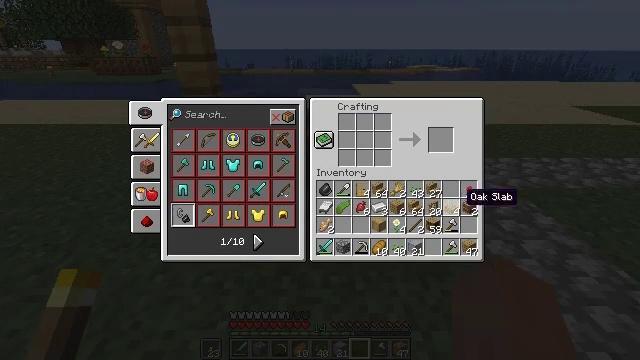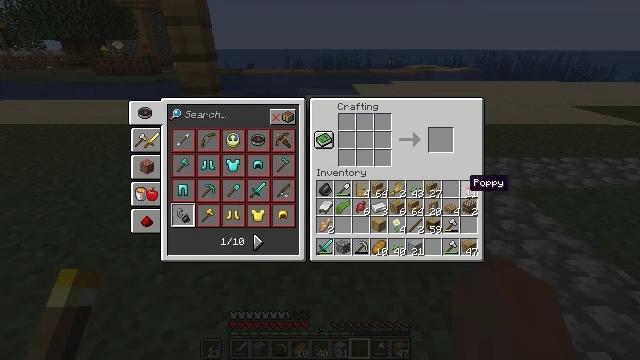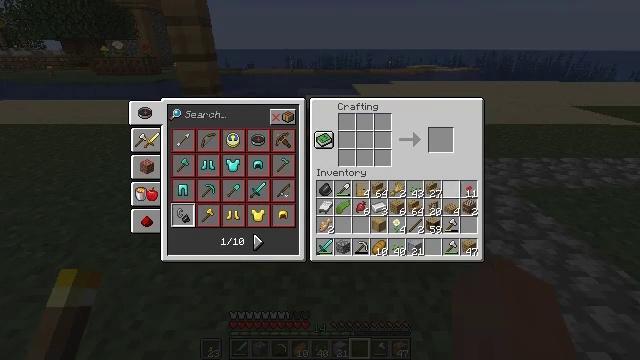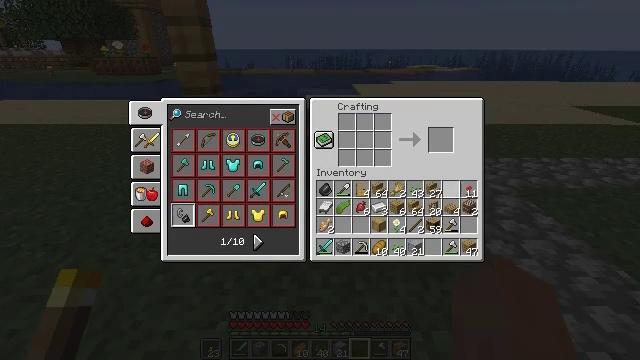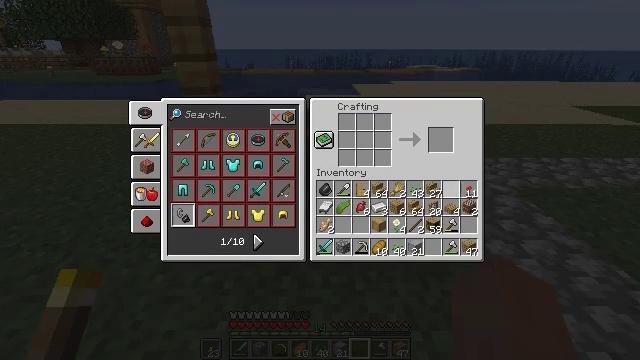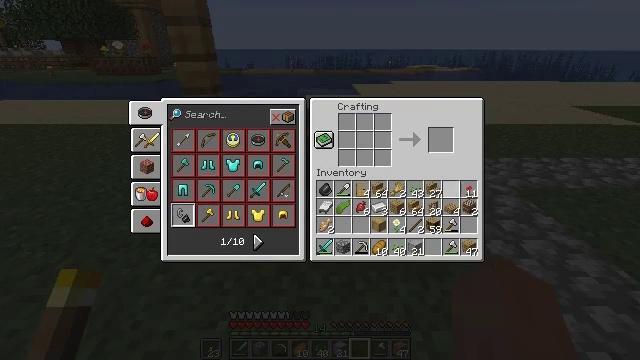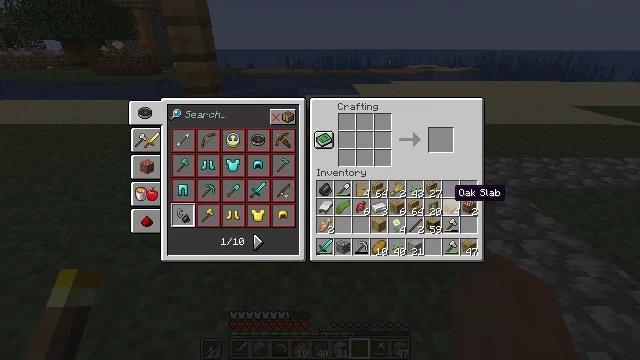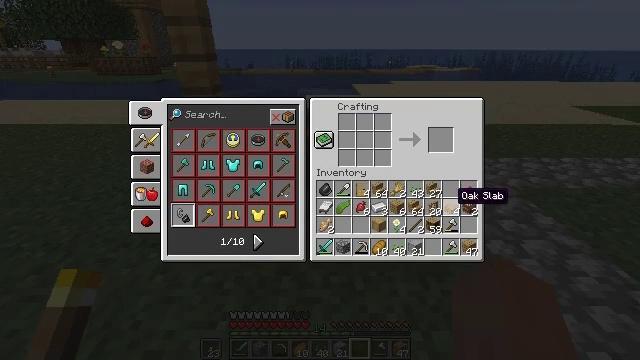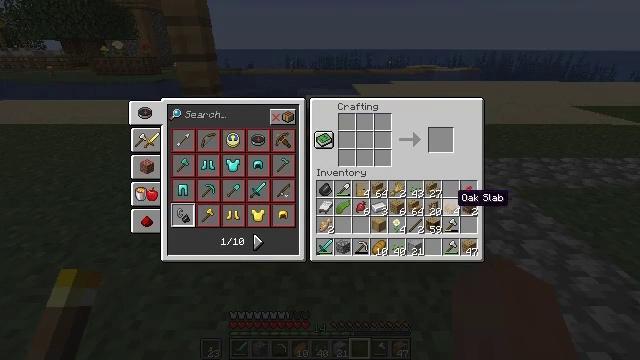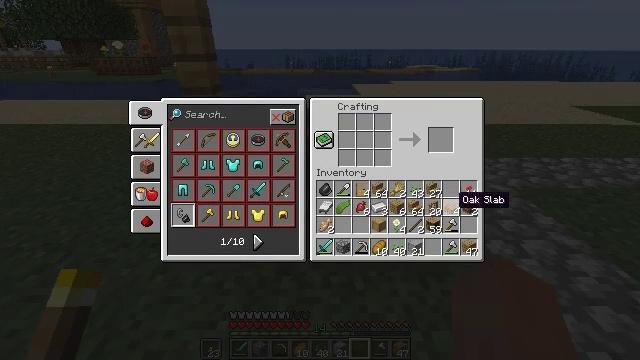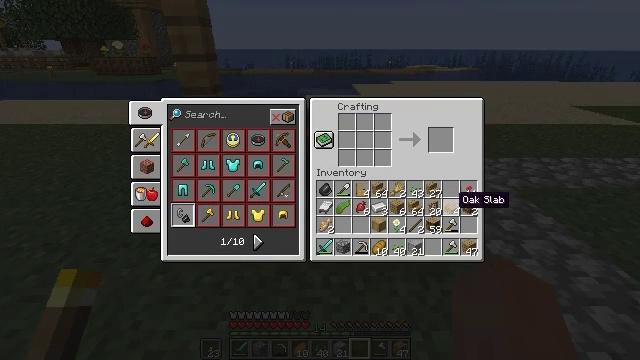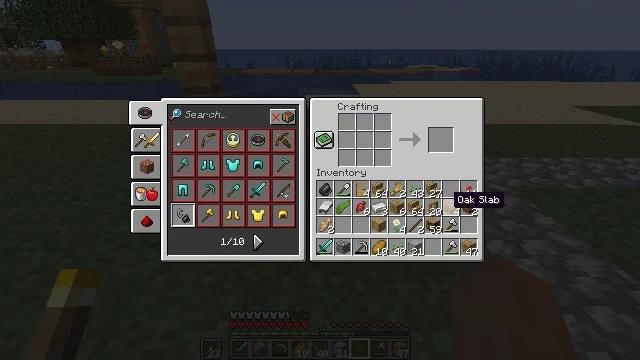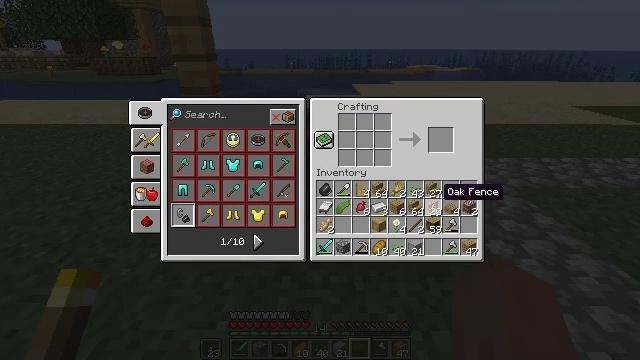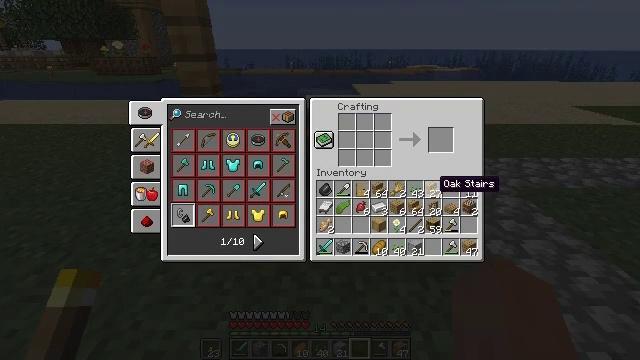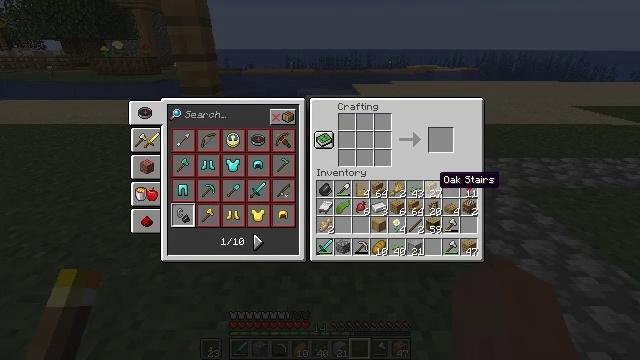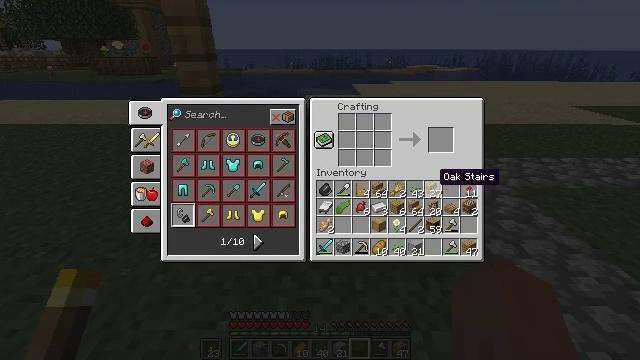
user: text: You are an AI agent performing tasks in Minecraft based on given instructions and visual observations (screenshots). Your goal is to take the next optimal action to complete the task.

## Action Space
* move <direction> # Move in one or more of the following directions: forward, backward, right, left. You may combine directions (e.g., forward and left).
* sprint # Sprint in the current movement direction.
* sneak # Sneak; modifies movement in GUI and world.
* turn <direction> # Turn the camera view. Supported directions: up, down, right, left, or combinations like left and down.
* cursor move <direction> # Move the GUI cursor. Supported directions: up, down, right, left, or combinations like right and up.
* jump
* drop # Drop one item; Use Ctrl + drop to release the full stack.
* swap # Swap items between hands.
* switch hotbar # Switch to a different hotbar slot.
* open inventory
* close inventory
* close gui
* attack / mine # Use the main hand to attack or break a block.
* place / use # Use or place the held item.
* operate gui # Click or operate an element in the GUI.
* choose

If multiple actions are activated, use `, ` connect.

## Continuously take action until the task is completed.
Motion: motion action
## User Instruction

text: Make an oak trapdoor at the crafting table.
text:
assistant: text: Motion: cursor move up
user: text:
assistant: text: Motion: cursor move up
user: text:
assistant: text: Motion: no_op
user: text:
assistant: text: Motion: no_op
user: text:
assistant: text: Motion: cursor move down
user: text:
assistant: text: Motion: no_op
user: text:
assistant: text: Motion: no_op
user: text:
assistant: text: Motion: no_op
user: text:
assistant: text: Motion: no_op
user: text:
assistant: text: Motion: no_op
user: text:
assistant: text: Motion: no_op
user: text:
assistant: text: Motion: cursor move left and up
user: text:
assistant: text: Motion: cursor move up
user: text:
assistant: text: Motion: no_op
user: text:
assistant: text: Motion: no_op
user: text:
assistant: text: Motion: no_op
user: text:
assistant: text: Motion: no_op
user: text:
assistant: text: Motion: cursor move left
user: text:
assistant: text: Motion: cursor move left
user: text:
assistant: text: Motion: no_op
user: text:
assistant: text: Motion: no_op
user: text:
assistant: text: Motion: no_op
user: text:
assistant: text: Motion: no_op
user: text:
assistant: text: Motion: no_op
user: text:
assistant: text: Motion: no_op
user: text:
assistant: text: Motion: no_op
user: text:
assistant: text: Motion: no_op
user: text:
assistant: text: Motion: no_op
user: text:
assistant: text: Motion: no_op
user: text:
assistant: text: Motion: no_op